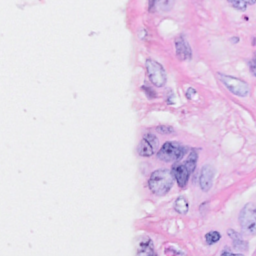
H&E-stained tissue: Breast